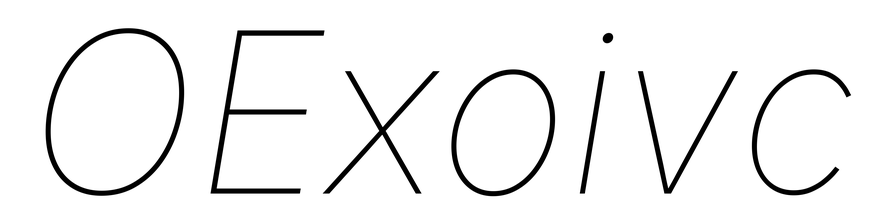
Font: Inter-Italic_Thin_Italic